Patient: sex M, age 58
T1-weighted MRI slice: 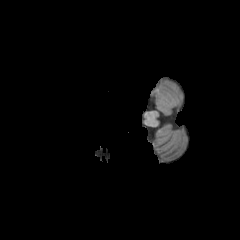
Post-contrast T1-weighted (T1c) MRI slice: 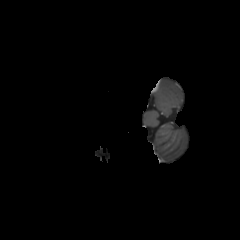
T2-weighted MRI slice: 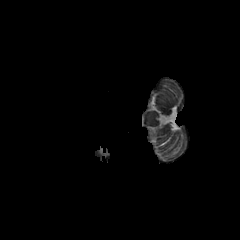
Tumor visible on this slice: no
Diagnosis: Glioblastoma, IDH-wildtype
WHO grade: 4